Question: In my code I'm using a structure like in the picture below:

After checking the 'CheckBox', on 'send' 'Button' click, I am reading the status of the 'CheckBoxes' like the code written below but it is showing me unchecked.
'CheckboxName.isChecked()' value is 'false' but my 'CheckBox' is checked:
'''
try {
int nCount = NotebookList.getCount();
LinearLayout v;
View vv;
CheckBox Available, Display, Demo;
v = (LinearLayout) findViewById(R.id.LinearNotebookList);
TextView _id, ID, Name;
for (int i = 0; i < nCount; i++) {
v = (LinearLayout) NotebookList.getAdapter().getView(i, null,
null);
_id = (TextView) v.findViewById(R.id.txt_Notebook_ID);
Available = (CheckBox) v
.findViewById(R.id.chkboxNotebookAvailable);
Display = (CheckBox) v.findViewById(R.id.chkboxNotebookDisplay);
Demo = (CheckBox) v.findViewById(R.id.chkboxNotebookDemo);
str_id = (String) _id.getText();
if (Available.isChecked()) {
strAvailable = "YES";
} else {
strAvailable = "NO";
}
if (Display.isChecked()) {
strDisplay = "YES";
} else {
strDisplay = "NO";
}
if (Demo.isChecked()) {
strDemo = "YES";
} else {
strDemo = "NO";
}
rowID += db.insertAudit(Integer.parseInt(UserId),
Integer.parseInt(CityId), Integer.parseInt(OutletId),
0, dateTime, "002", Integer.parseInt(str_id),
strAvailable, strDisplay, strDemo, null, null, null,
null, null, null, null, null, null, null, Instance_Id)
+ ",";
}
} catch (Exception ex) {
Toast.makeText(getApplicationContext(), ex.getMessage(),
Toast.LENGTH_SHORT).show();
}
'''
I've found some that could help
can i do something with the follow if yes please lemme know
'''
LayoutInflater inflater = (LayoutInflater) context
.getSystemService(Context.LAYOUT_INFLATER_SERVICE);
View rowView = inflater.inflate(R.layout.desktop_list, parent, false);
'''
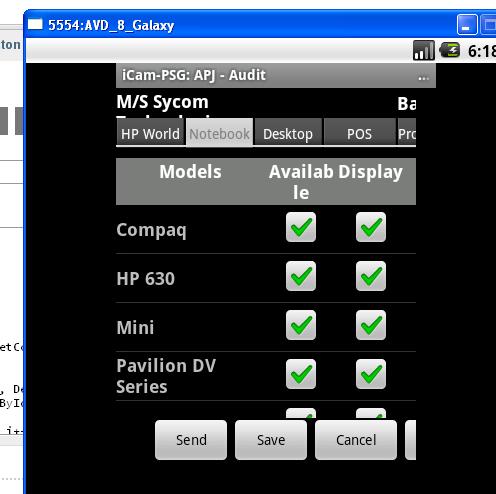
Answer: To get the checkboxes working correctly on a listView you will need to use a BaseAdapter class